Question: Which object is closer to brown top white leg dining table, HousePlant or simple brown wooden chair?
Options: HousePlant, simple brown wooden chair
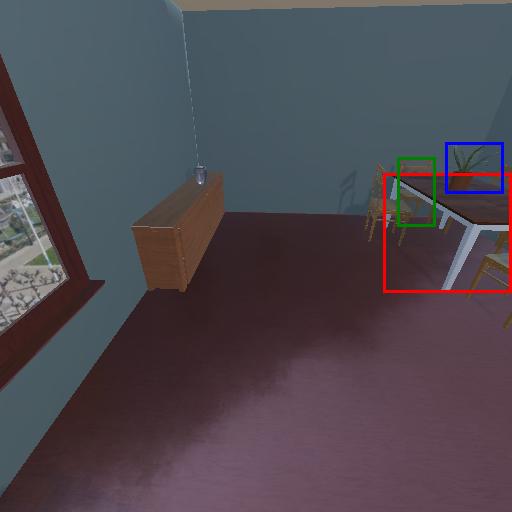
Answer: HousePlant